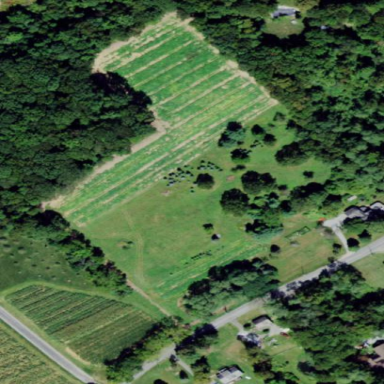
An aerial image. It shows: Vineyard.